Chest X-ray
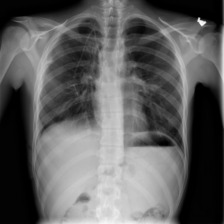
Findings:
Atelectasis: negative
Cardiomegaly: negative
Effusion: negative
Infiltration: positive
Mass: negative
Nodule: negative
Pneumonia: negative
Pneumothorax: positive
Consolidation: negative
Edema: negative
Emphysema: negative
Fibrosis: positive
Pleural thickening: negative
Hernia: negative